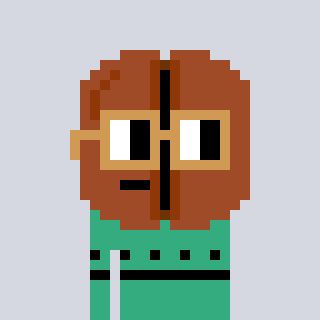
a pixel art character with square brown glasses, a coffeebean-shaped head and a teal-colored body on a cool background